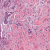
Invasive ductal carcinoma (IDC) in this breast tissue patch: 1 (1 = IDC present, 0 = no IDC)